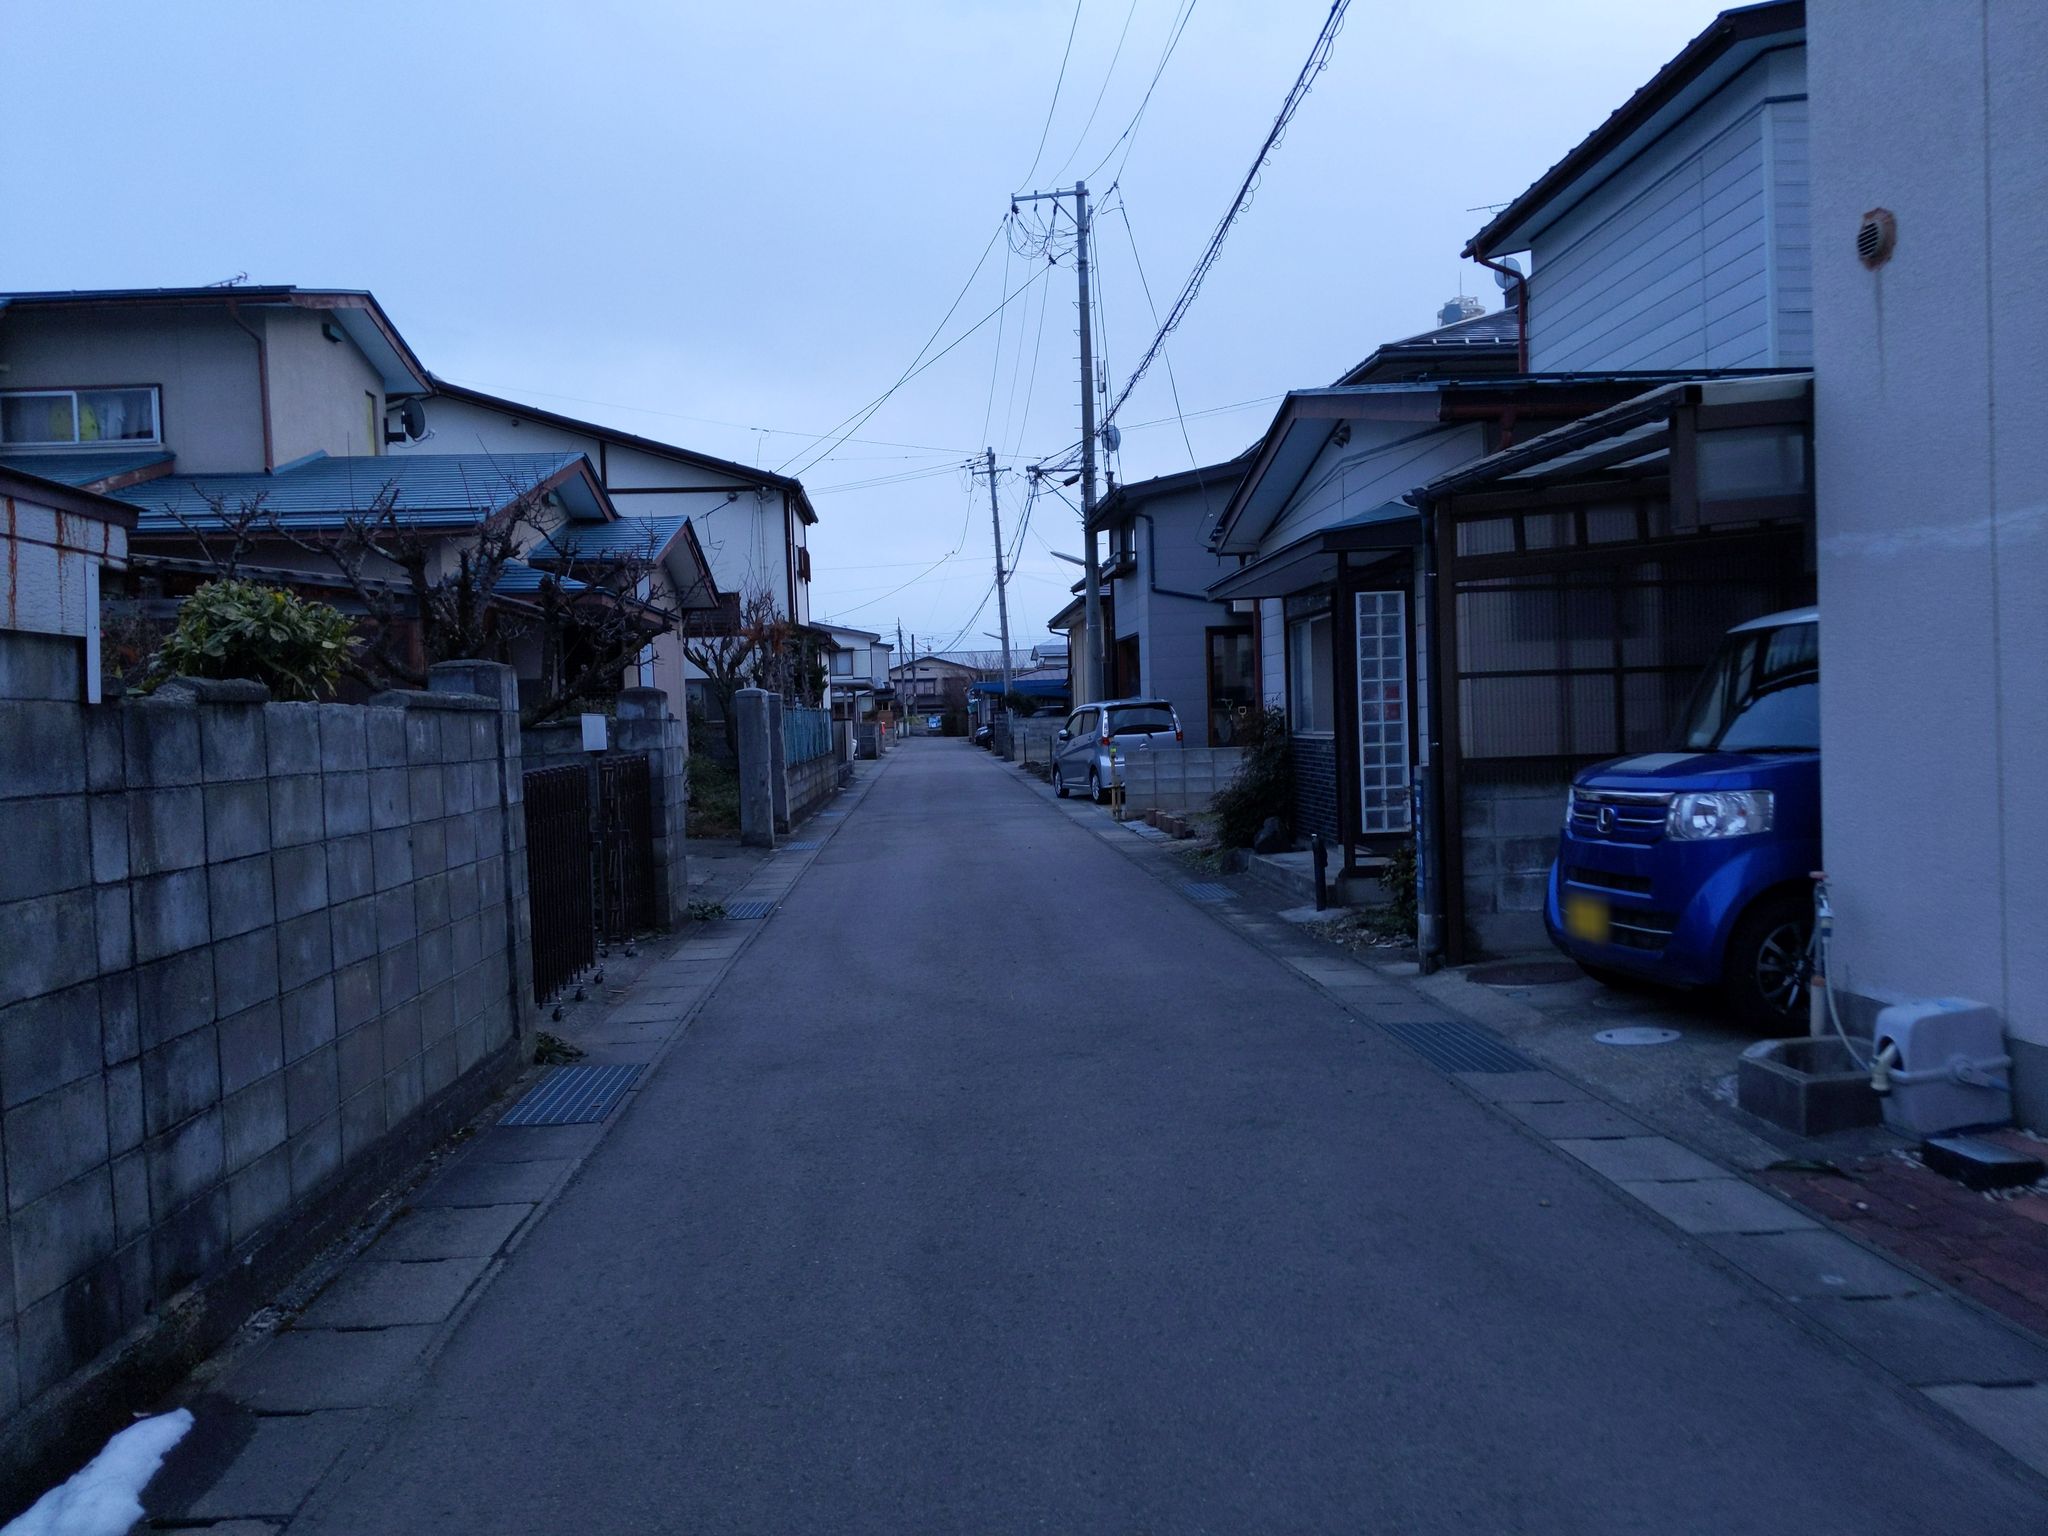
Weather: snowy
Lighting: day
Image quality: good
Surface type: walking surface
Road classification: steps, unclassified
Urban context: urban centre
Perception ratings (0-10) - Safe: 1.85, Lively: 7.97, Beautiful: 1.29, Boring: 2.95, Depressing: 3.26, Wealthy: 2.41